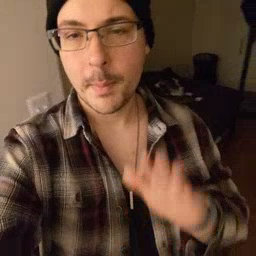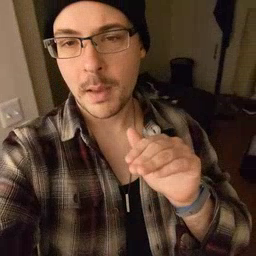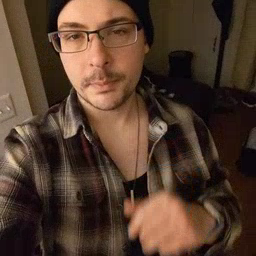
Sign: bye